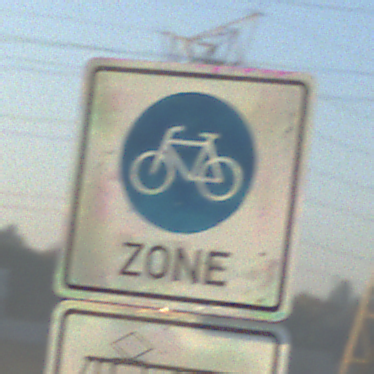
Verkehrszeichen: BeginnFahrradzone
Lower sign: MehrspurigeFahrzeugeFrei7
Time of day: SunriseSunset
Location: Outdoor (Nature)
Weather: Clear
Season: NotSpecified
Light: Natural